高一 · 立体几何学
《九章算术》中, 称底面为矩形而有一侧棱垂直于底面的四棱雉为阳马, 设 $A A_{1}$ 是正六棱柱的一条侧棱, 如图, 若阳马以该正六棱柱的顶点为顶点、以 $A A_{1}$ 为底面矩形的一边, 则这样的阳马的个

数是 ( )

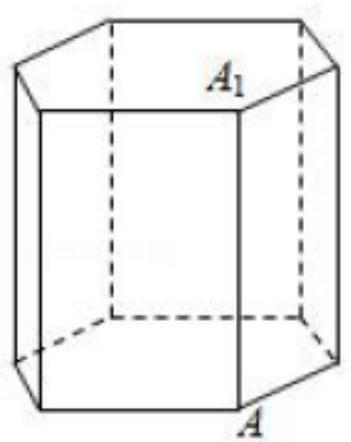
A. 4
B. 8
C. 12
D. 16
答案: D
解析: 【分析】

根据新定义和正六边形的性质可得答案.

【详解】

根据正六边形的性质, 则 $\mathrm{D}_{1}-\mathrm{A}_{1} \mathrm{ABB}_{1}, \mathrm{D}_{1}-\mathrm{A}_{1} \mathrm{AFF}_{1}$ 满足题意,
而 $C_{1}, E_{1}, C, D, E$, 和 $D_{1}$ 一样, 有 $2 \times 4=8$,

当 $\mathrm{A}_{1} \mathrm{ACC}_{1}$ 为底面矩形, 有 4 个满足题意,

当 $A_{1} A E E_{1}$ 为底面矩形, 有 4 个满足题意,

故有 $8+4+4=16$

故选 D.

【点睛】

本题考查了新定义，以及排除组合的问题，考查了棱柱的特征，属于中档题.